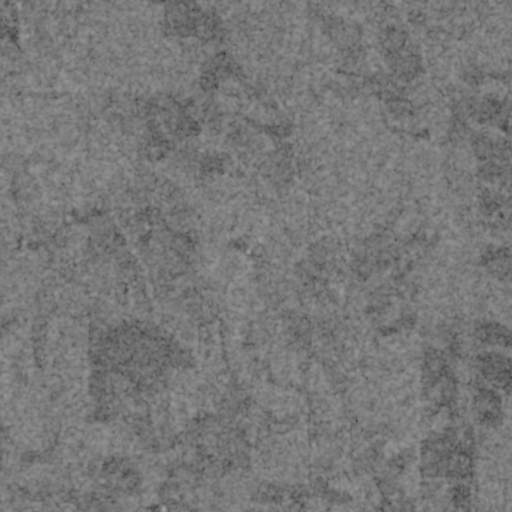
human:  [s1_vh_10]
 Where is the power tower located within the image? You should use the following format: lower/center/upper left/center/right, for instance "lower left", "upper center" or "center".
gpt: The power tower is located in the upper center of the image.
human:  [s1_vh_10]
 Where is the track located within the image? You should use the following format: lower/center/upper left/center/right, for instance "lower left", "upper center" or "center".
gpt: There is no track in the image.

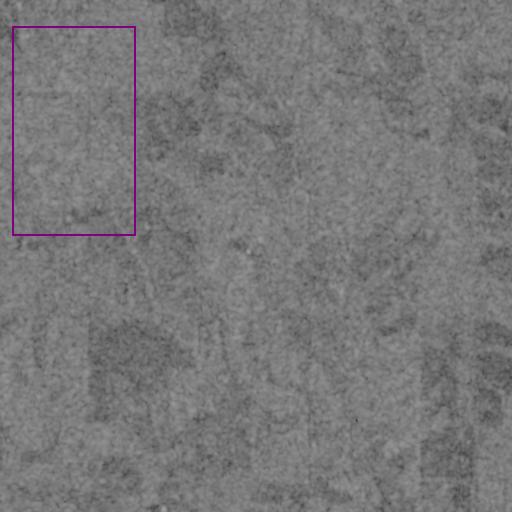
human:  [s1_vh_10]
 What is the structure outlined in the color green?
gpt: There is no green outline.
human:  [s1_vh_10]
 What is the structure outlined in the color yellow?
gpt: There is no structure outlined in yellow.